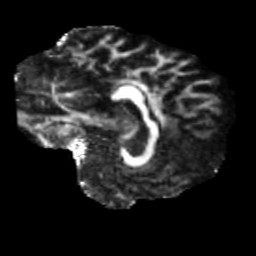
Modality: FA
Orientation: sagittal
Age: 71
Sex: female
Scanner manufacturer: siemens
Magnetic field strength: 3 T
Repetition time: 5.25 s
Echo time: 0.08 s